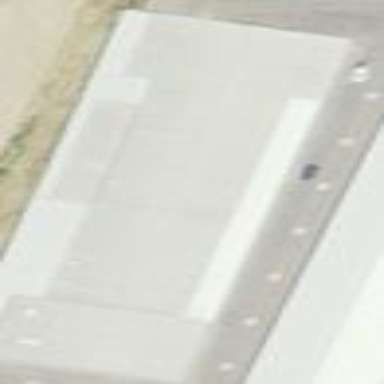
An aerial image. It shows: Building housing car repair shop.